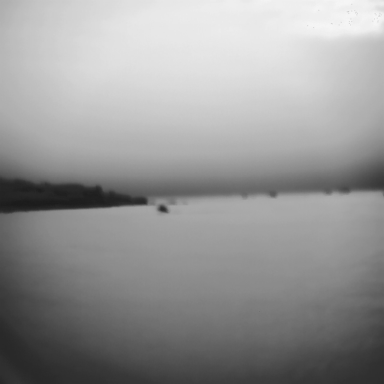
There is a canoe in the infrared image.